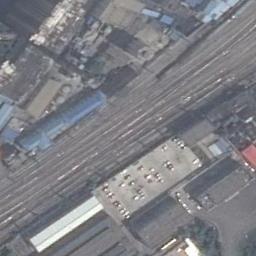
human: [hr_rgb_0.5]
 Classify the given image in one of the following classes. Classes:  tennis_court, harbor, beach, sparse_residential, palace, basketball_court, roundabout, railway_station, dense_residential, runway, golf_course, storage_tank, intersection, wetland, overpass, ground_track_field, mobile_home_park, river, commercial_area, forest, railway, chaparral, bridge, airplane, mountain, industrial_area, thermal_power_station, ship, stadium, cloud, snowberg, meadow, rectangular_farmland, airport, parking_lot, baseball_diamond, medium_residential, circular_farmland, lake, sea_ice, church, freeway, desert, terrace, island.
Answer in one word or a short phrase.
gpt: railway